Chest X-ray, PA view. Patient: 75 years old, sex M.
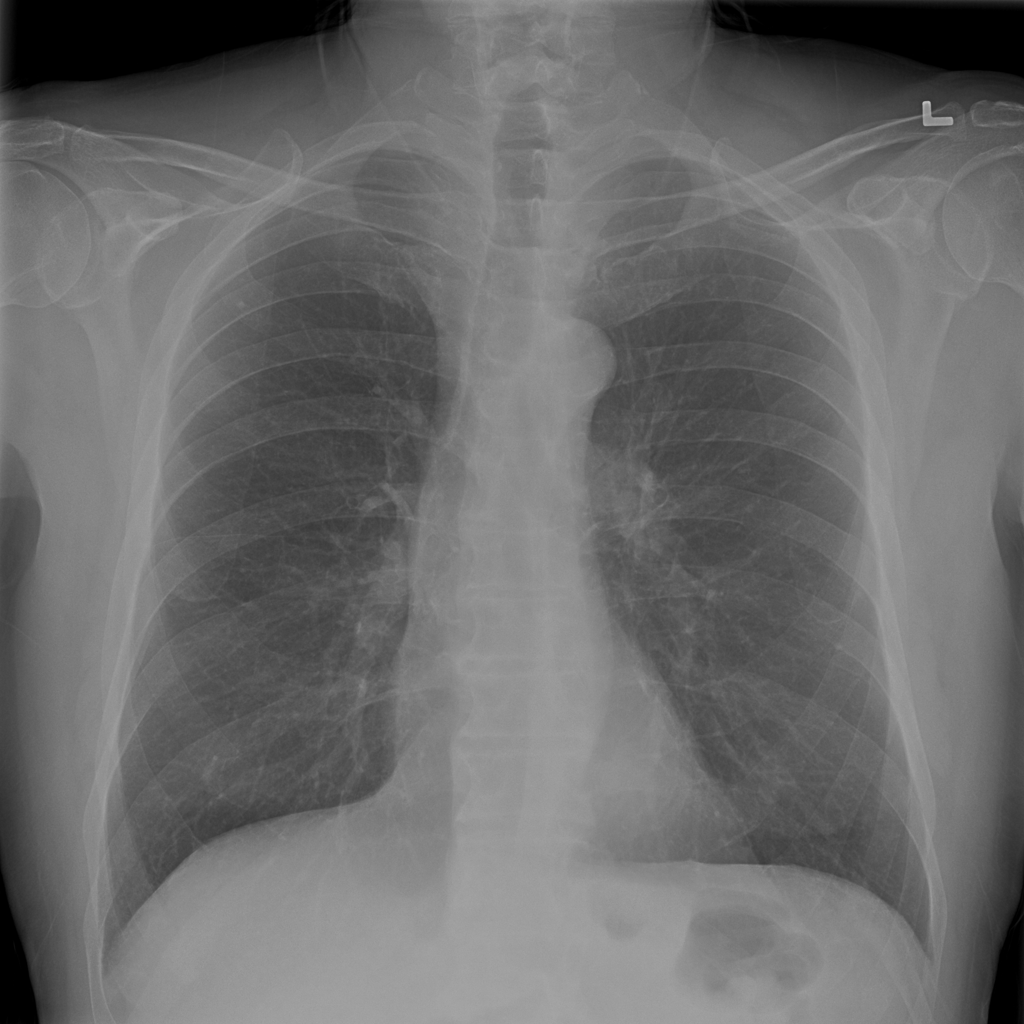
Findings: No Finding